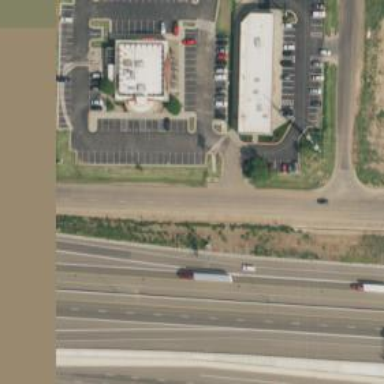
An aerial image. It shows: Secondary road with frontage road.